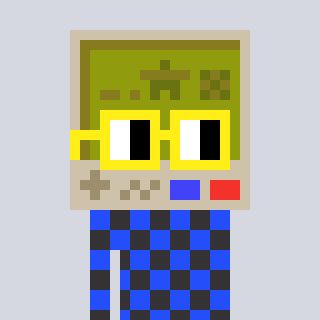
a pixel art character with square yellow glasses, a gameboy-shaped head and a grayscale-colored body on a cool background